Question: This is really confusing i build simple app using Xcode 5.1 storyboard builder
i try to work with the simple Facebook <URL> where it says:
- -
now i can't find any where in the IB something that looks like the "File's Owner."
i tried to follow those SO threads but still can't find it any where
<URL>
im attaching image that shows my Xcode , the arrow is the view object.
so where is this "File's Owner" ??

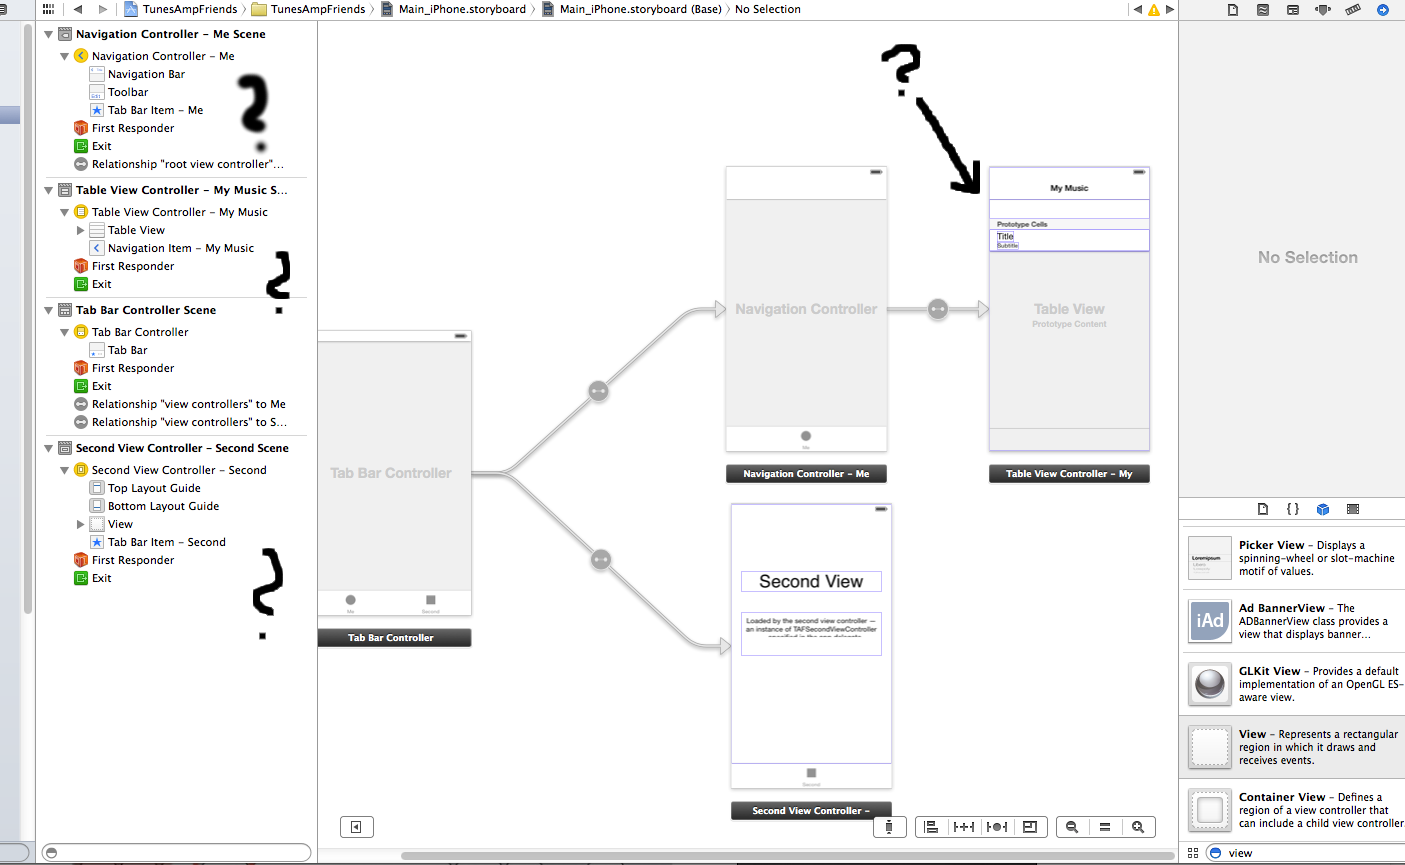
Answer: in Storyboard set delegate like this, whether it is view controller or table view controller.
anything to connect and required file's owner is maintained by view controller in storyboard.

or like this